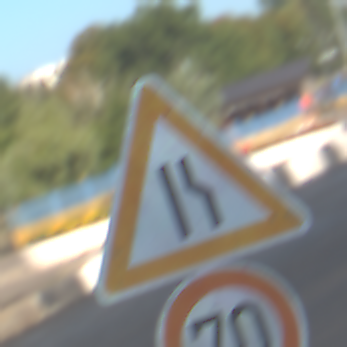
Verkehrszeichen: EinseitigVerengteFahrbahnRechts
Zusatzzeichen unten: Geschwindigkeit70
Umgebung: Outdoor, Urban
Tageszeit: MorningAfternoon
Wetter: Clear
Licht: Natural
Jahreszeit: NotSpecified
Kontrast: HighContrast